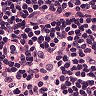
Metastatic tissue present: no